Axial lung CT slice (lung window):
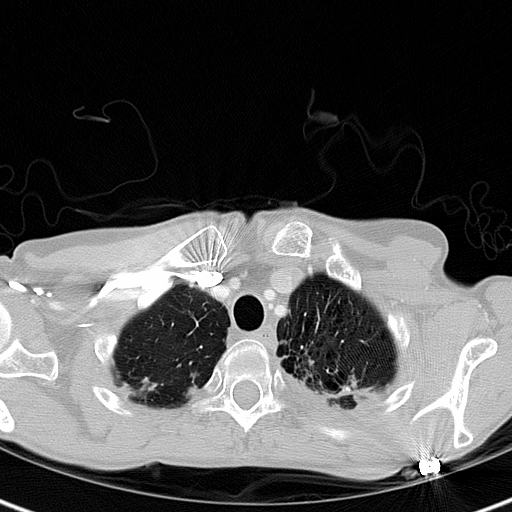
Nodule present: no